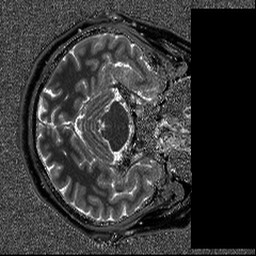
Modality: T1map
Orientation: axial
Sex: male